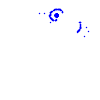
Particle: pion